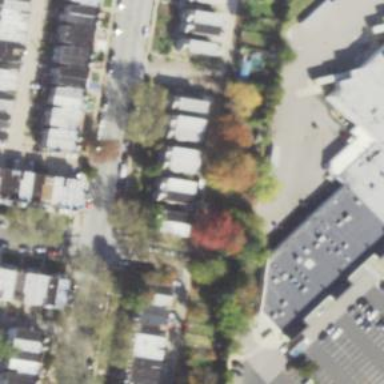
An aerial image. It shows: Alley classified as service road.